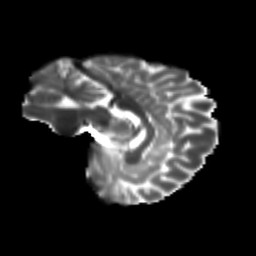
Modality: T2w
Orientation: sagittal
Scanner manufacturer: siemens
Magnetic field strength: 3 T
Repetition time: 9.2 s
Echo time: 0.084 s